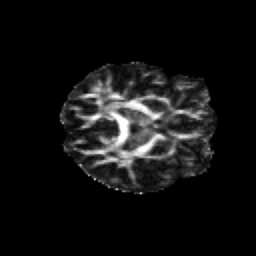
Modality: FA
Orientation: axial
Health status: healthy
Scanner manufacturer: siemens
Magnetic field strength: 3 T
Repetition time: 12 s
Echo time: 0.092 s